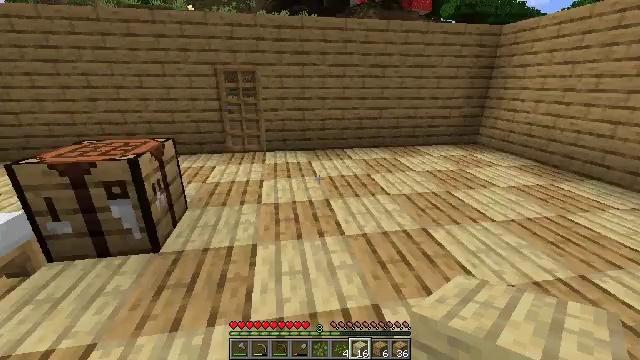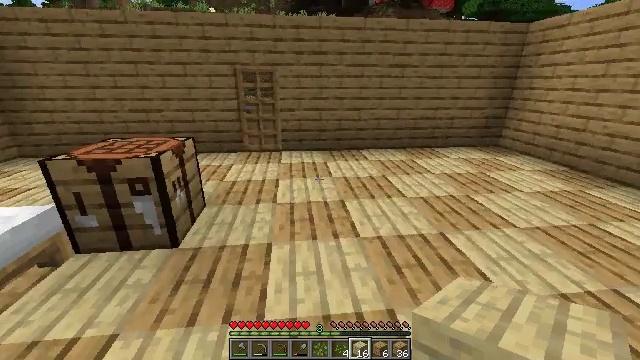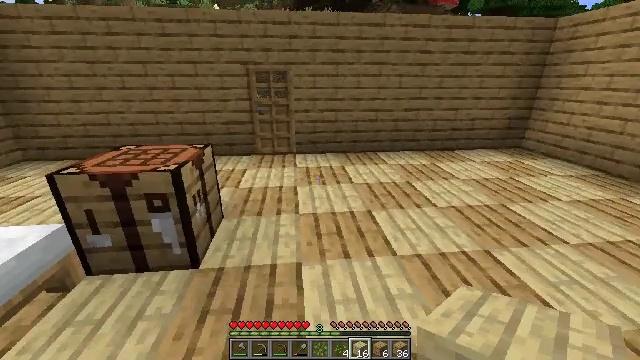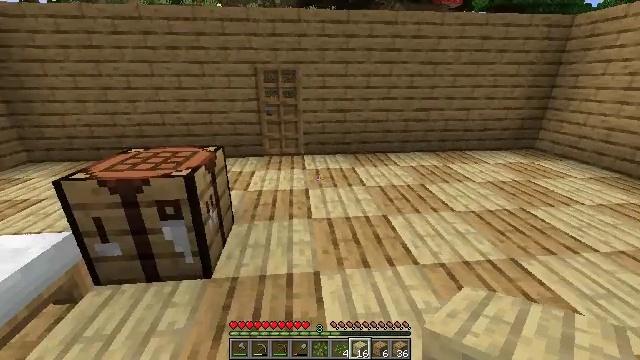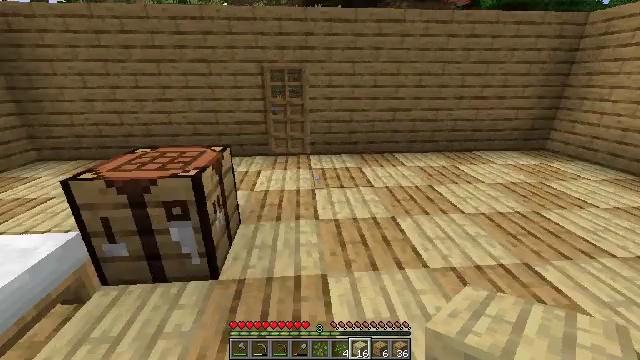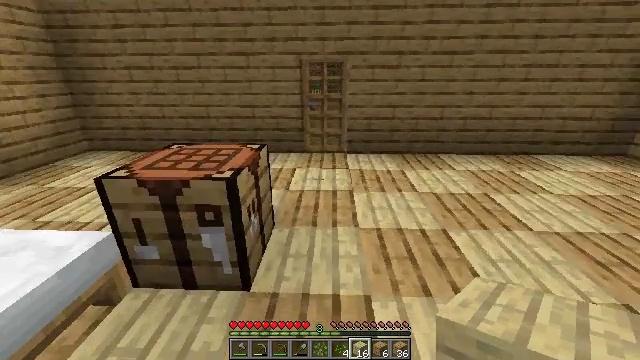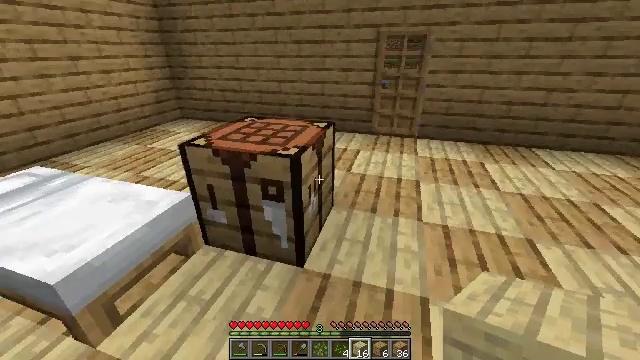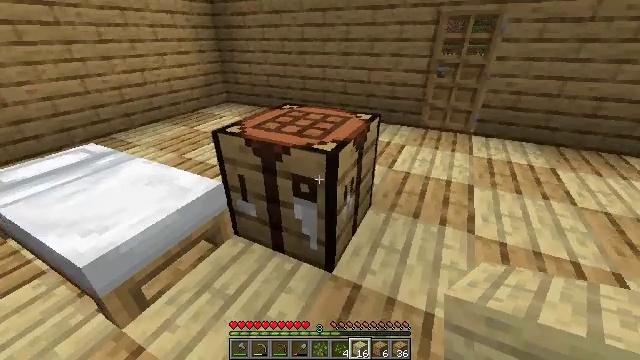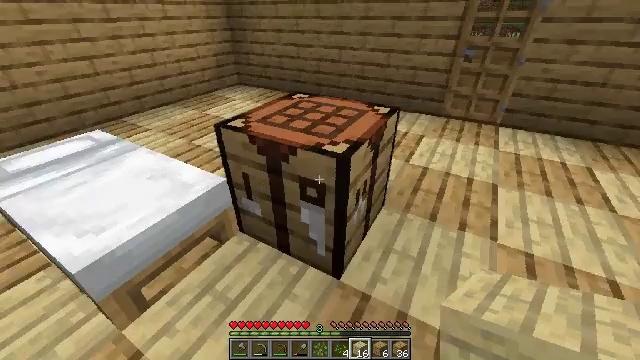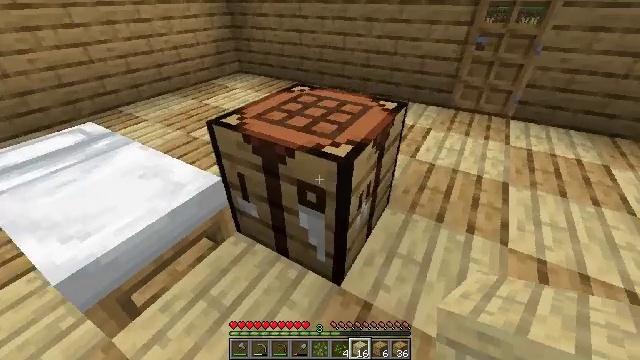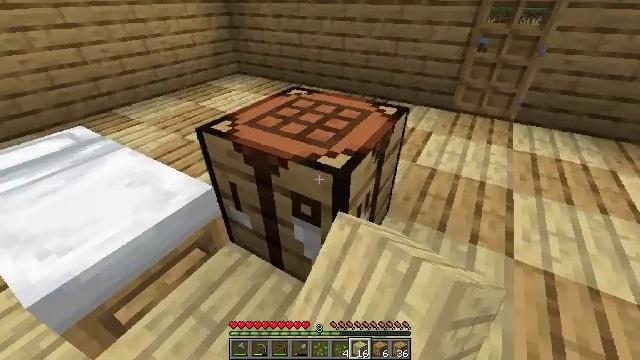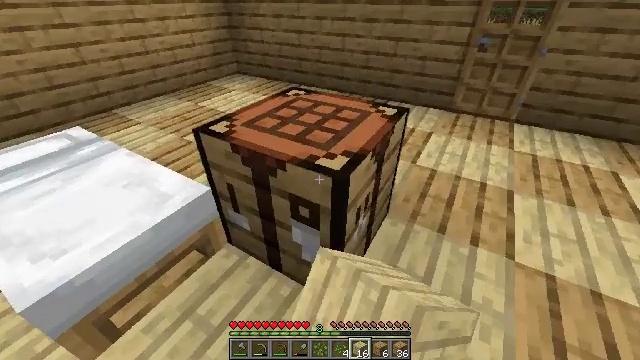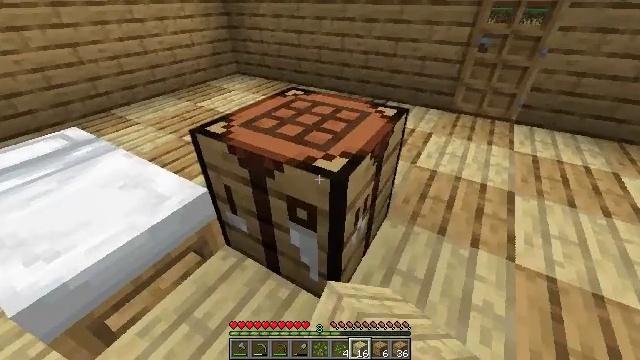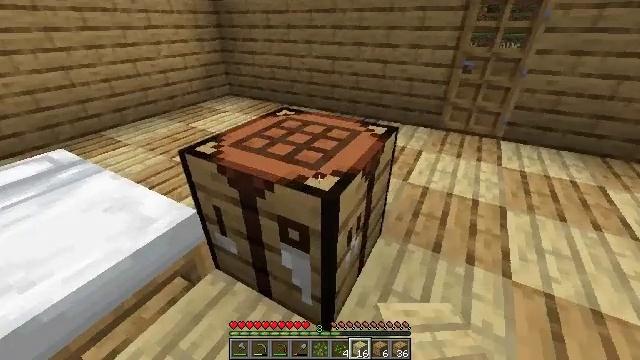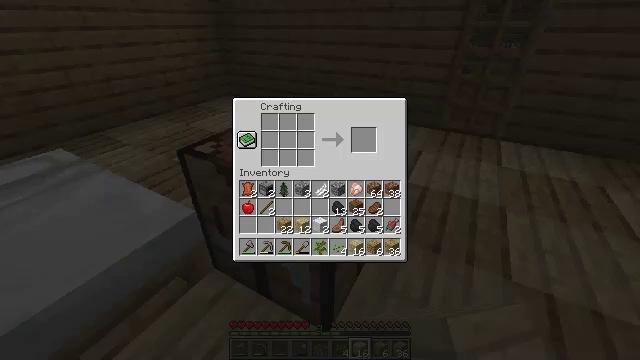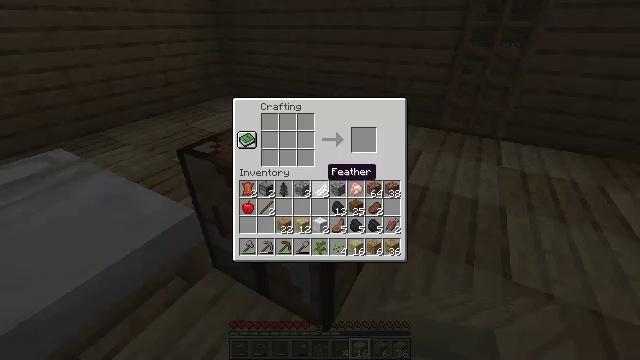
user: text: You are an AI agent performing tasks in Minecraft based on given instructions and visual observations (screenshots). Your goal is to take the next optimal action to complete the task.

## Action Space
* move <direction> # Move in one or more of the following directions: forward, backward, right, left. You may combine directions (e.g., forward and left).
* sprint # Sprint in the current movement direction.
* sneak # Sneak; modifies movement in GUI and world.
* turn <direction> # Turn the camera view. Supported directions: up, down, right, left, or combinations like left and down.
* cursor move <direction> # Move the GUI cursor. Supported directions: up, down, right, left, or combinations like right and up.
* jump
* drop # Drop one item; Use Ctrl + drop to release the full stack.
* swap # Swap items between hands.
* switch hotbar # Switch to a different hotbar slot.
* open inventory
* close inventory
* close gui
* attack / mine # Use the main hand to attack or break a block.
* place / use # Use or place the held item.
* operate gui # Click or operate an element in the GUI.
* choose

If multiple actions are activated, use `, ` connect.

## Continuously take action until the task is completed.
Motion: motion action
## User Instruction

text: Use the crafting table to craft the birch pressure plate.
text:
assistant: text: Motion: move forward and move left, turn left
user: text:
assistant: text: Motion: move forward and move left
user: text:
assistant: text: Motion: move forward and move left
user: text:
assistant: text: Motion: move forward, turn left
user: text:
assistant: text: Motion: move forward, turn left and down
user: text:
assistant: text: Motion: move forward, turn left and down
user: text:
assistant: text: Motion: move forward, turn left and down
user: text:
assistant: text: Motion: move forward, turn left and down
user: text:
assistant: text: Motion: turn down, use / place
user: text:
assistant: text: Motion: use / place
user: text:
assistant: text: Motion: use / place
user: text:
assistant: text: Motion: no_op
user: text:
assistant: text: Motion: turn right and up
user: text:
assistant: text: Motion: cursor move right and up, open gui
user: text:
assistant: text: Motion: cursor move left and down
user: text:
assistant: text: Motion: no_op
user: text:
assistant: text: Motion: no_op
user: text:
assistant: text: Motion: cursor move right
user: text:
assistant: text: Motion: no_op
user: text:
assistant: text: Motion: cursor move right and down
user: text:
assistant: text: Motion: cursor move down
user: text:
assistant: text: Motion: cursor move down
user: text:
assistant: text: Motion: no_op
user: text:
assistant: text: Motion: no_op
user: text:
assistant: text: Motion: no_op
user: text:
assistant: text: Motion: cursor move right and down
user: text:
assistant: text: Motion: no_op
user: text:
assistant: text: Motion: no_op
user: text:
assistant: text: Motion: no_op
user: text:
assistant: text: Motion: operate gui